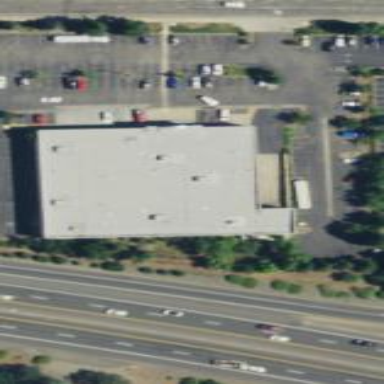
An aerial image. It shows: Retail building.